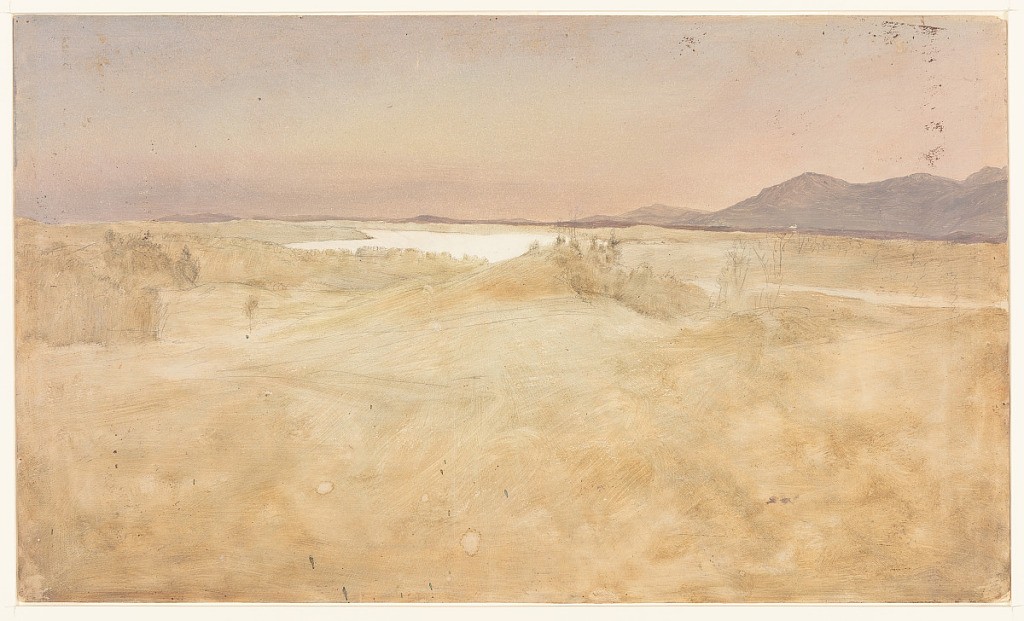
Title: View from Olana, Southwest Across the Hudson Valley
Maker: Frederic Edwin Church, American, 1826–1900
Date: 1870–80
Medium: Brush and oil, graphite on paperboard
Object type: Drawing
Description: Unfinished landscape sketch from the artist's estate near Hudson, New York, looking southwest over the Hudson River Valley at twilight. The wide portion of Hudson River is visible in the middle distance at center, while Catskill Escarpment is included at right. The three largest peaks are, from left to right, Overlook, Plattekill and Indian Head Mountains. The sky is a cool twilight gradient.